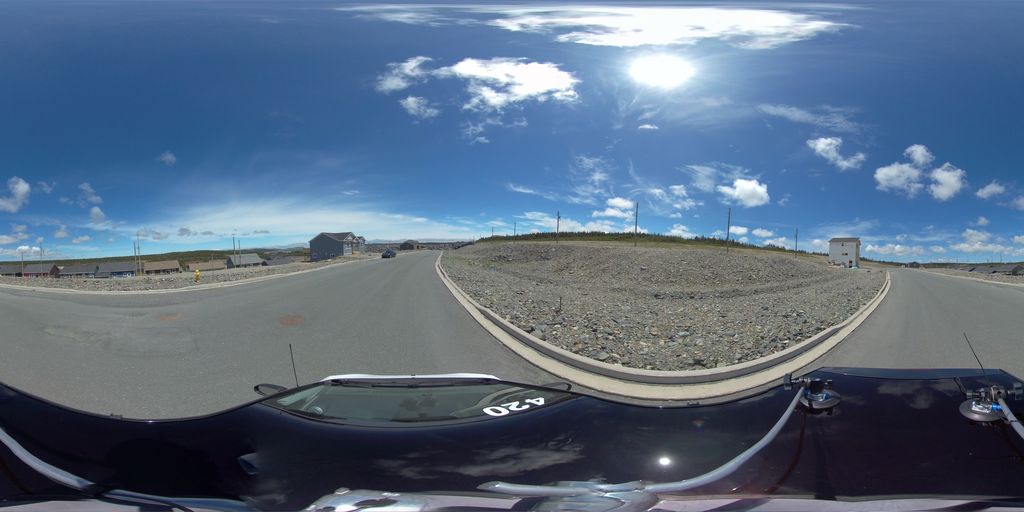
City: st_johns